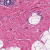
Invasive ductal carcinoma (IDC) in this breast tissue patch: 0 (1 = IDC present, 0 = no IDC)